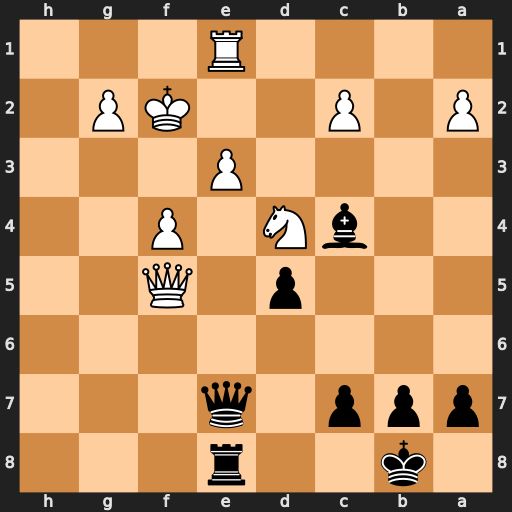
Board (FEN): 1k2r3/ppp1q3/8/3p1Q2/2bN1P2/4P3/P1P2KP1/4R3
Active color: b
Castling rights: -
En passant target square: -
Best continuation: Qh4+ g3 Qh2+ Kf3 Rg8